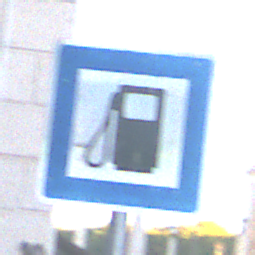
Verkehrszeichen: Tankstelle
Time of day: SunriseSunset
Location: Outdoor (Urban)
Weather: Clear
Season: NotSpecified
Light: Natural